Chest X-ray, AP view. Patient: 46 years old, sex M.
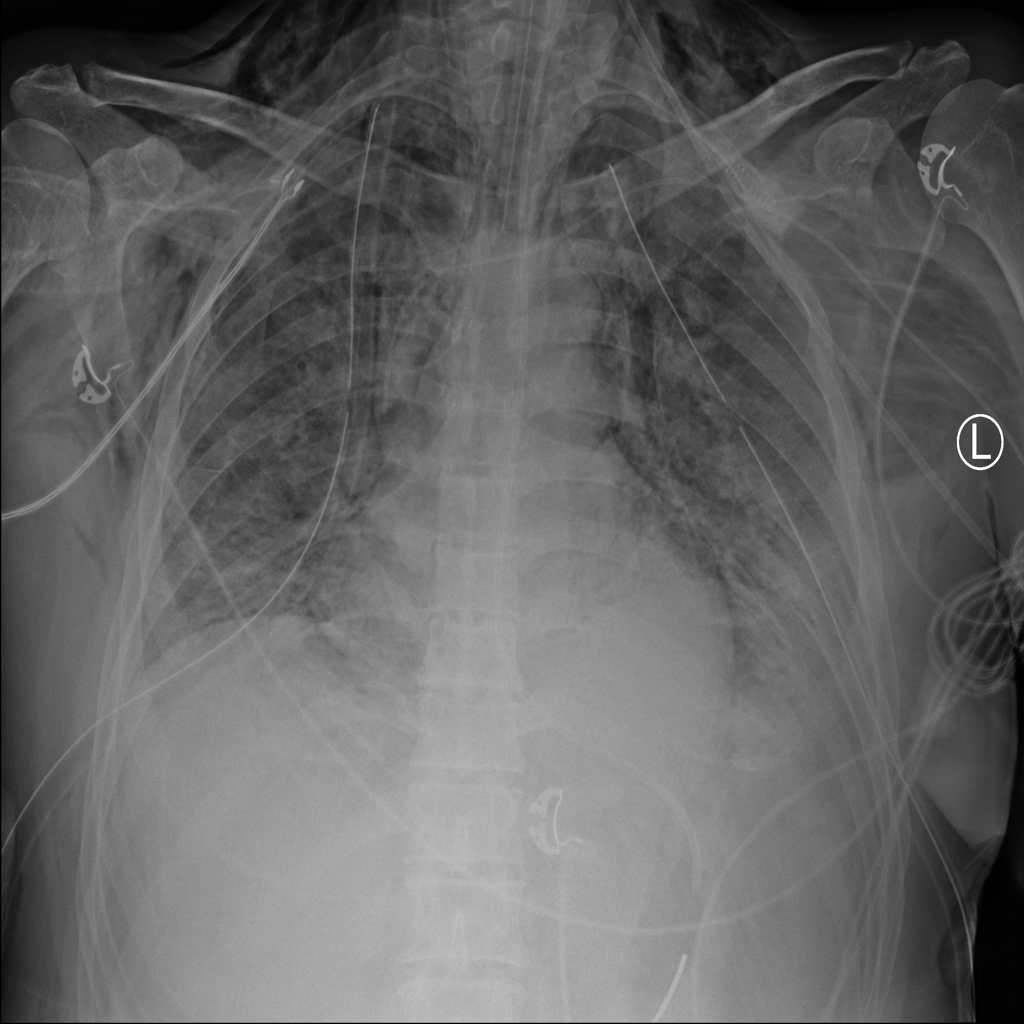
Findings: Pneumothorax